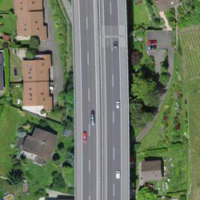
EUNIS habitat code: 57
Species observed at this site:
Lathyrus vernus
Cardamine heptaphylla
Orchis purpurea
Rubus caesius
Geranium pyrenaicum
Melittis melissophyllum